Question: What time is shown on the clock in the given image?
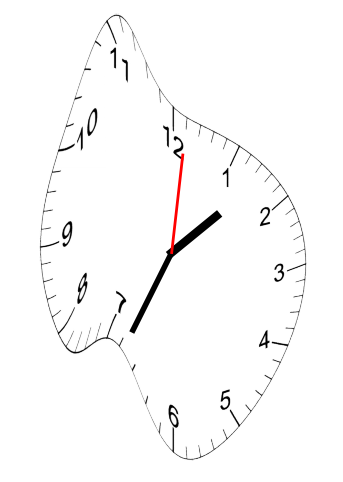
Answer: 01:34:01